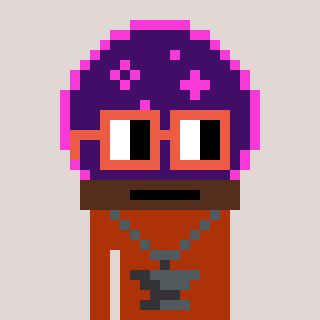
a pixel art character with square orange glasses, a crystalball-shaped head and a hotbrown-colored body on a warm background